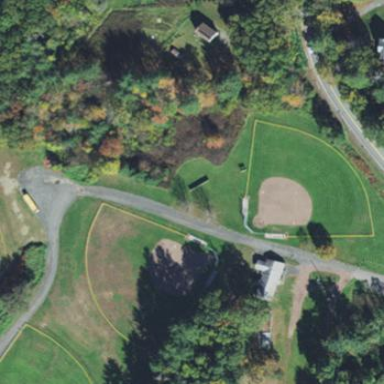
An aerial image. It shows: Baseball pitch for leisure and sports activities.